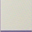
Piece: xx